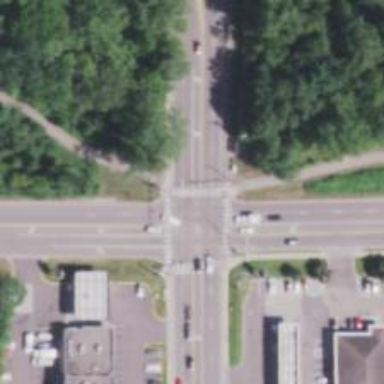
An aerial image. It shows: Marked crossing on the road.